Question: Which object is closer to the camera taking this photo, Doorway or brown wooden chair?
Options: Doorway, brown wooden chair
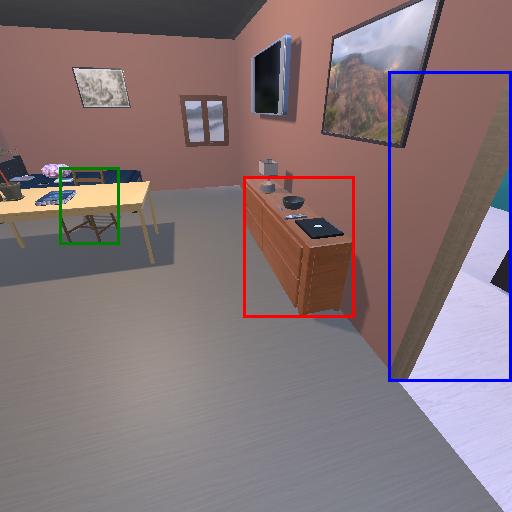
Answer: Doorway